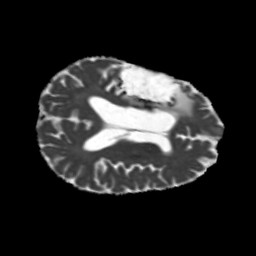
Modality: MD
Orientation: axial
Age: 61
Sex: male
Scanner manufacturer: siemens
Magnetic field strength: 3 T
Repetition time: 5.25 s
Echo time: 0.08 s